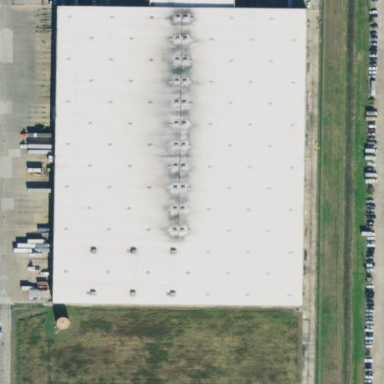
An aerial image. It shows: Industrial area with warehouse.